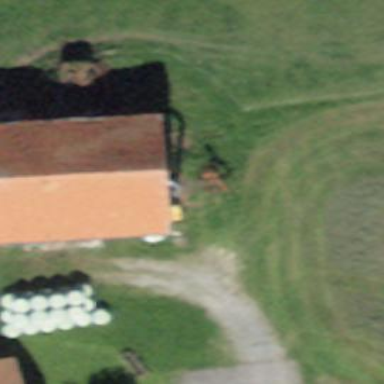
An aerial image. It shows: Rural barn.